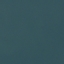
Land use / land cover class: SeaLake